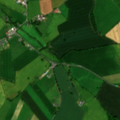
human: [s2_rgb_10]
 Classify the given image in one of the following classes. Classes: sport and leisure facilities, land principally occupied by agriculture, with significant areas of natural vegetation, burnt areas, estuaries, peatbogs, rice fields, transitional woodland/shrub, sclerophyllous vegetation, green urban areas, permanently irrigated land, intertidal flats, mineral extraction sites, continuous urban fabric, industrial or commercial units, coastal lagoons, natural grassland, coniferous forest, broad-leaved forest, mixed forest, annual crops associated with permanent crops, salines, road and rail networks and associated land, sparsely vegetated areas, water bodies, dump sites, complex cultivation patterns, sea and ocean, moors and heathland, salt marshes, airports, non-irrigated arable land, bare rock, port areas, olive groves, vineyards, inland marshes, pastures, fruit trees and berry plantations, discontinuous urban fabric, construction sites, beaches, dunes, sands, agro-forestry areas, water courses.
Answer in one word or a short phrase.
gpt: non-irrigated arable land, pastures, transitional woodland/shrub